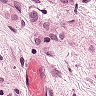
Metastatic tissue present: yes